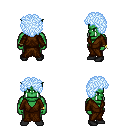
a pixel art fantasy rpg character, male body template, orc, green skin, brown robe, red pants, white cyan curly afro hairstyle, bracelets, black shoes, four views (front, back, left, right), 2x2 character sprite sheet, small pixel art, hard edges, no anti-aliasing